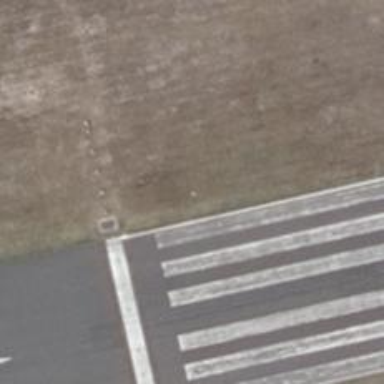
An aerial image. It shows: Runway edge aviation light.